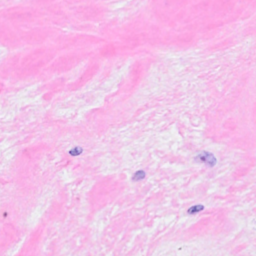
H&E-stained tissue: Breast